Field crop: maize
Growth stage: 2
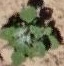
Species: chenopodium